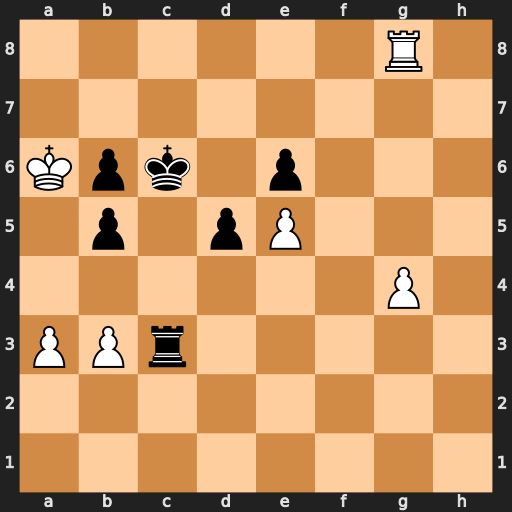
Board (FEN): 6R1/8/Kpk1p3/1p1pP3/6P1/PPr5/8/8
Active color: w
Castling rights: -
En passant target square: -
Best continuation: Rc8+ Kd7 Rxc3